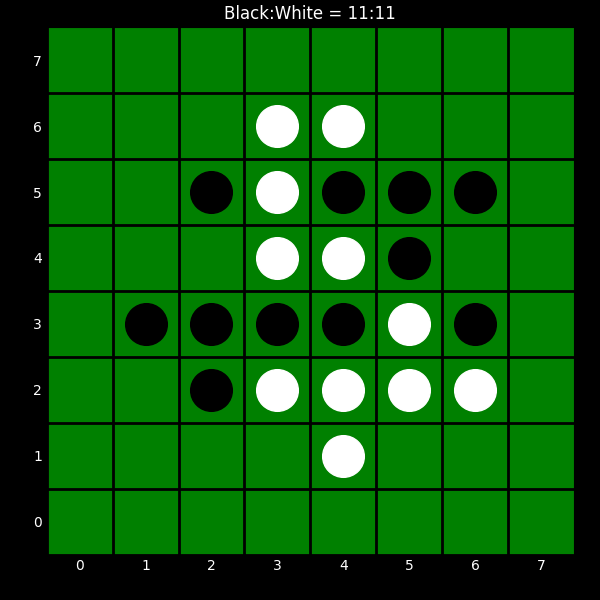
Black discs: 11
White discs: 11